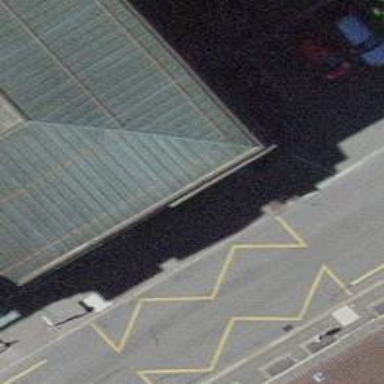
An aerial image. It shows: Bus stop with platform for public transport.